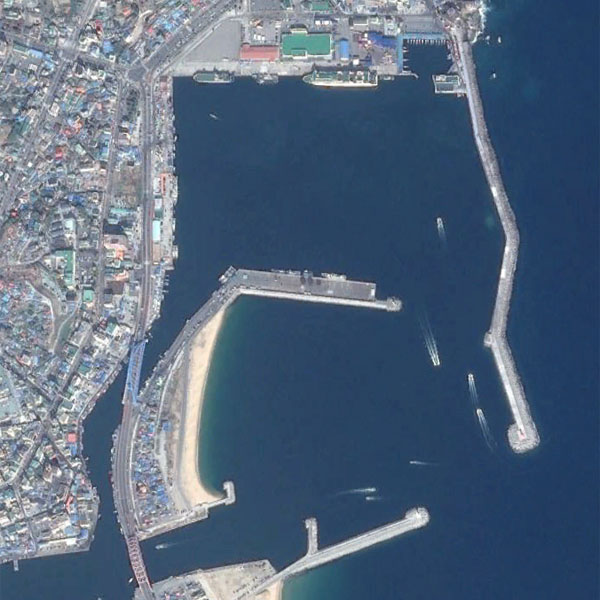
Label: Port